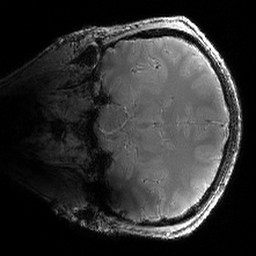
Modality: PDw
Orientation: coronal
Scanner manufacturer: siemens
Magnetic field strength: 6.98 T
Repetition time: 2.82 s
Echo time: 0.00328 s